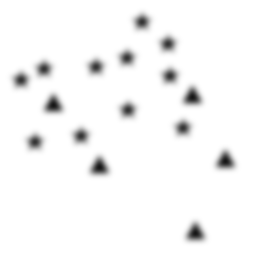
Squares: 0
Triangles: 5
Stars: 11
Total shapes: 16